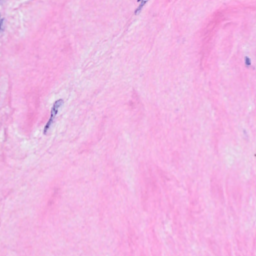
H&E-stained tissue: Breast